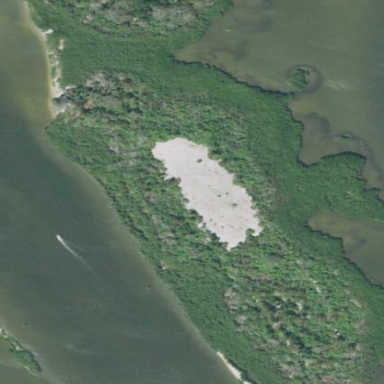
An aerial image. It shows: Natural area covered with sand.